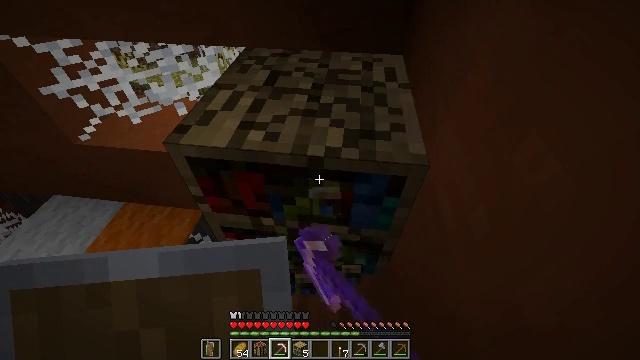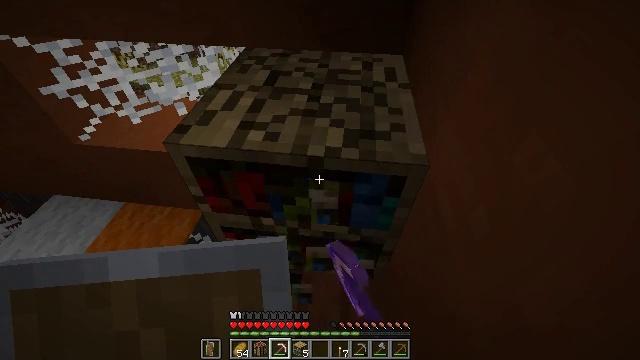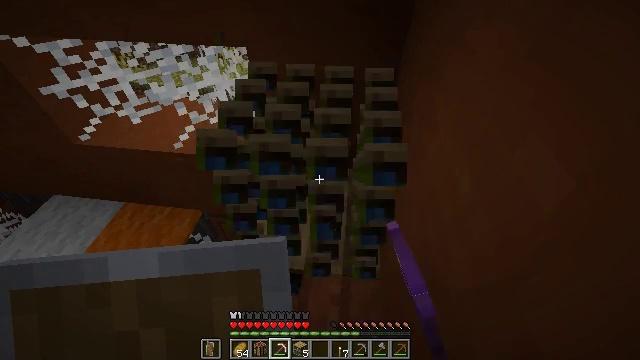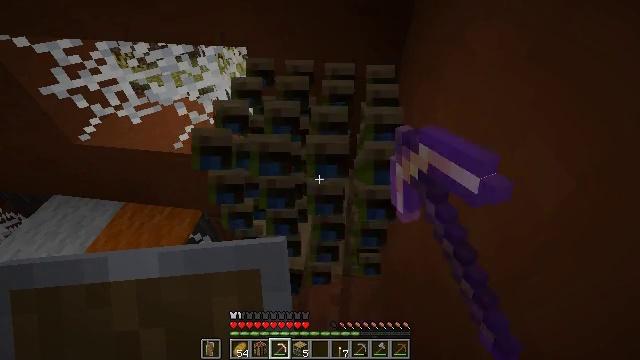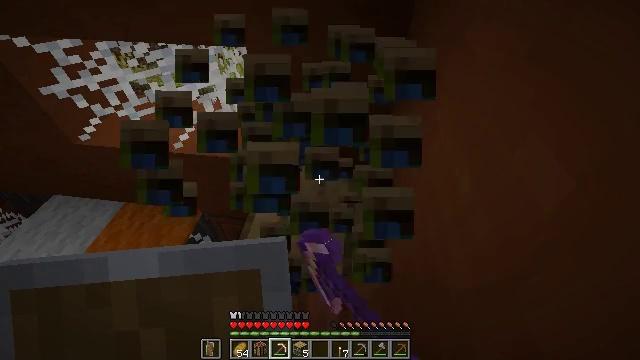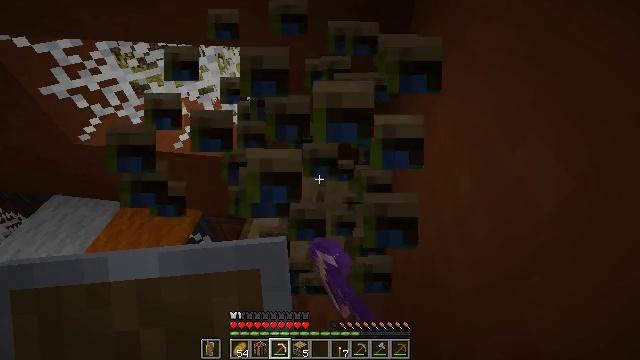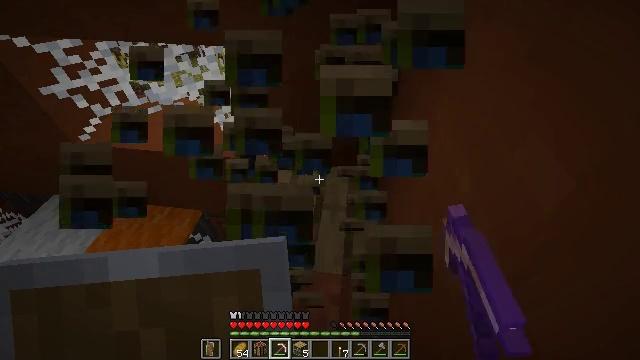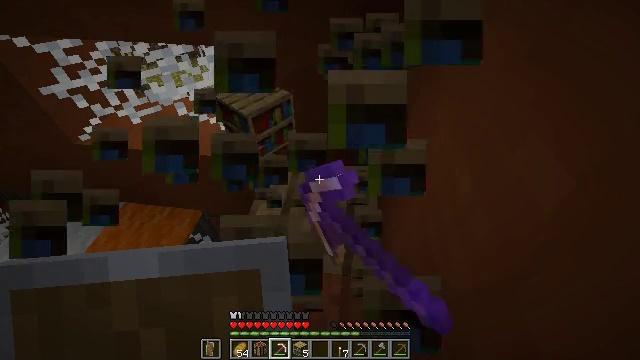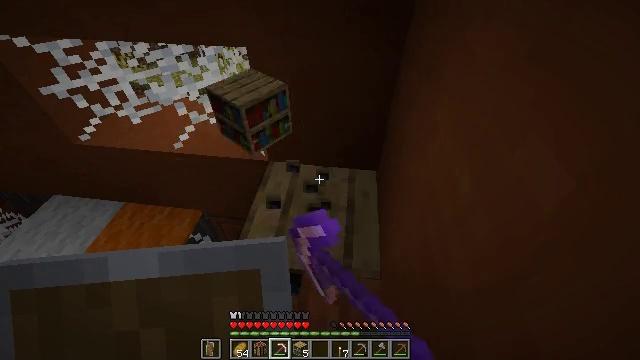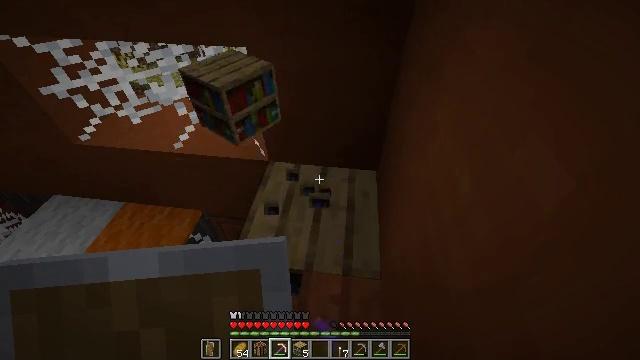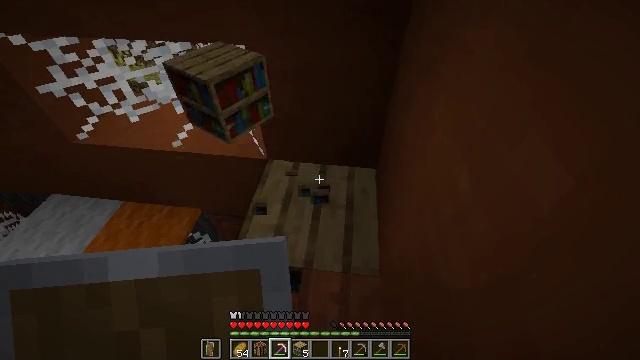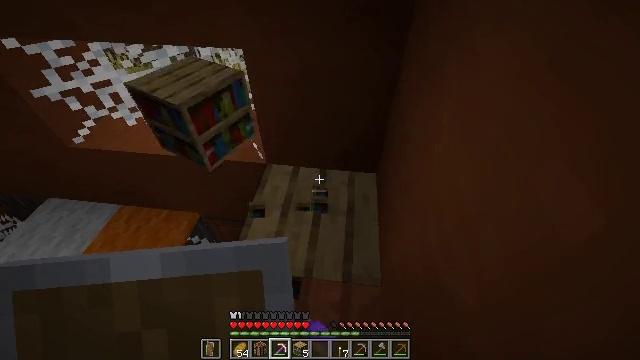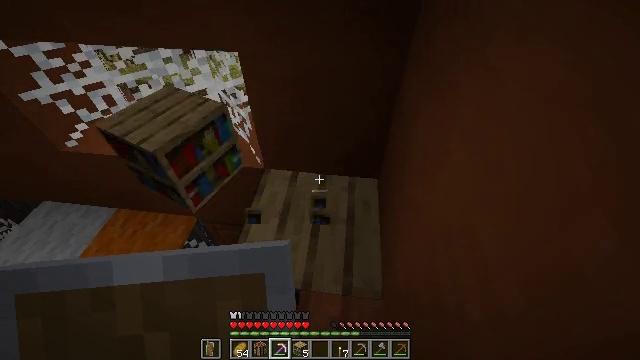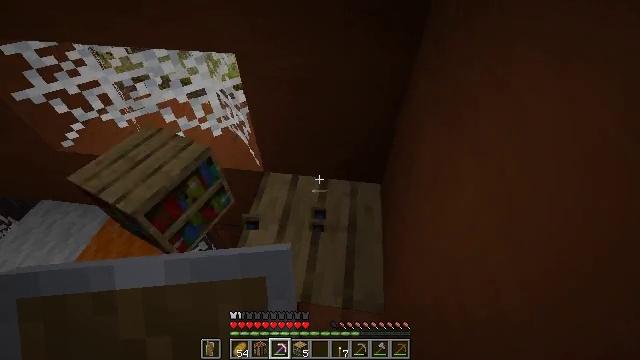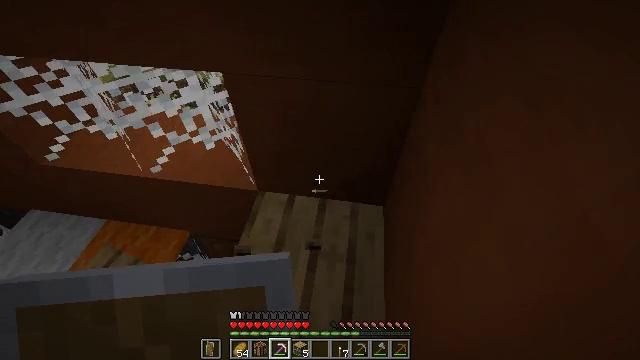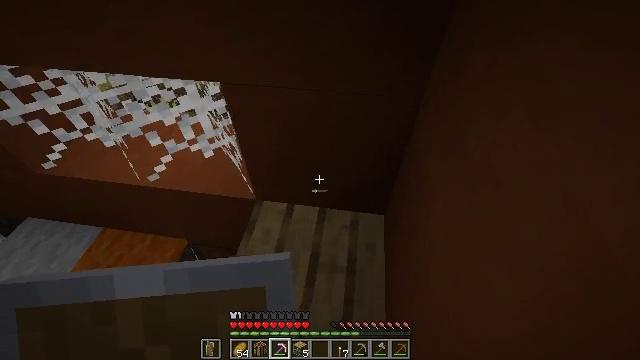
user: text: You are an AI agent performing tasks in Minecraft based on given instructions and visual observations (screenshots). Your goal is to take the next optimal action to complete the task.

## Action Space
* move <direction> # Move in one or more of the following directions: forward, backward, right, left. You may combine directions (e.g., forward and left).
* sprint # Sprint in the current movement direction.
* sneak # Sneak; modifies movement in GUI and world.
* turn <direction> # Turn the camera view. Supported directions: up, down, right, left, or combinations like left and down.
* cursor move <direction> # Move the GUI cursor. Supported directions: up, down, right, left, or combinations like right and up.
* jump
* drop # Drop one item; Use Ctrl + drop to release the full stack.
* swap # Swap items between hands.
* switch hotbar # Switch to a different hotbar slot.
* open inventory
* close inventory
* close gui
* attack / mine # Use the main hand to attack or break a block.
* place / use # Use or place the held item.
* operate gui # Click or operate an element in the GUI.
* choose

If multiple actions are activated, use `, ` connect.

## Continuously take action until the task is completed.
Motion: motion action
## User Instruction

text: Destroy the bookshelf.
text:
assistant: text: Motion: attack / mine
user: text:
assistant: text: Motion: attack / mine
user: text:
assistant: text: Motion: attack / mine
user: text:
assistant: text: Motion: attack / mine
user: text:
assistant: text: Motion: attack / mine
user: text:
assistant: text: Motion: attack / mine
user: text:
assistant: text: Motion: attack / mine
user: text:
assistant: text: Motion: attack / mine
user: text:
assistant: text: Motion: attack / mine
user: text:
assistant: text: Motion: attack / mine
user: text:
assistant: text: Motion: move forward and move right
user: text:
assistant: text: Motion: move forward and move right
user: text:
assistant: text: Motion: move forward and move right, turn down
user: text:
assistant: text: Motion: move forward and move right
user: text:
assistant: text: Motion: turn up
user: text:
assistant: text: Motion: no_op
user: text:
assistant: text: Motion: no_op
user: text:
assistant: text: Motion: no_op
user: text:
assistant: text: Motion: no_op
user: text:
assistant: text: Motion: turn up
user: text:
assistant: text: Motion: turn left
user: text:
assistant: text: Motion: move back, turn left and down
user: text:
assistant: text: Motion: move back, turn down
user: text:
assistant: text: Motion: move back, turn right
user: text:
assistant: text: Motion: turn right
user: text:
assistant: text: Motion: no_op
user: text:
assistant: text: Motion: no_op
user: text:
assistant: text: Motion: no_op
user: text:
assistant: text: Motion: no_op
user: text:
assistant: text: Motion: no_op